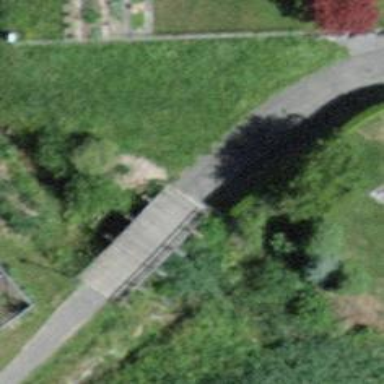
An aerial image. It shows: Path on pebblestone bridge.